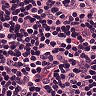
Metastatic tissue present: no